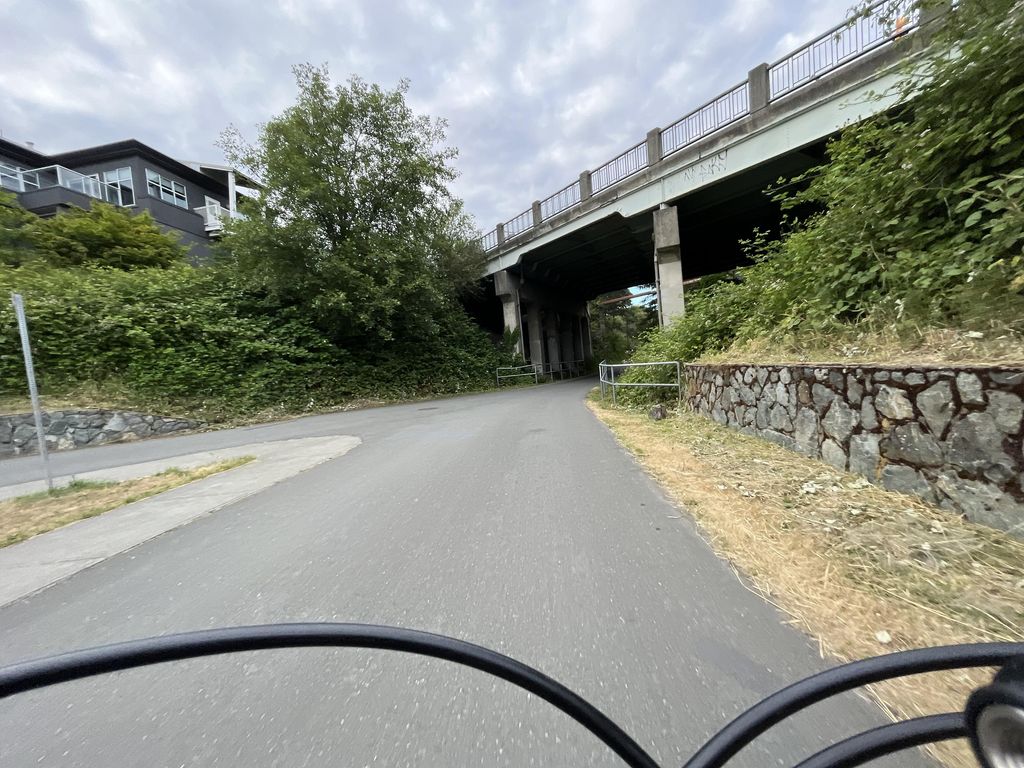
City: victoria